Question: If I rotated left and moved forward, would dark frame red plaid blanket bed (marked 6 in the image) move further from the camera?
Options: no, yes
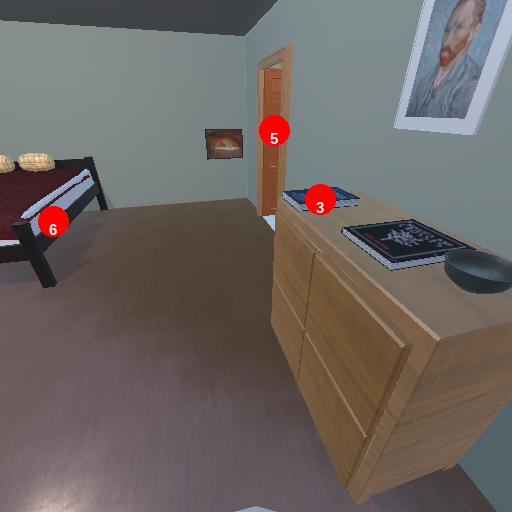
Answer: no